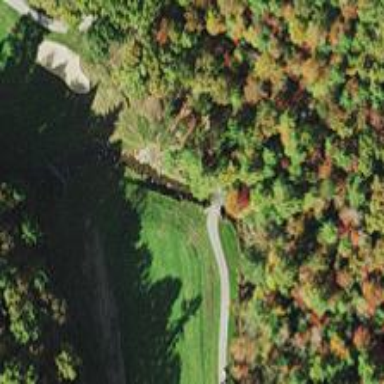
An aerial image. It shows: Path for golf carts.